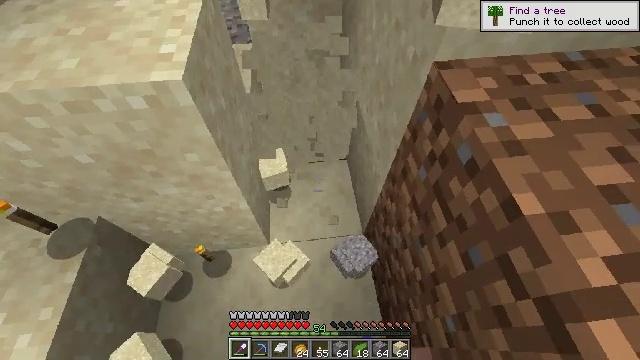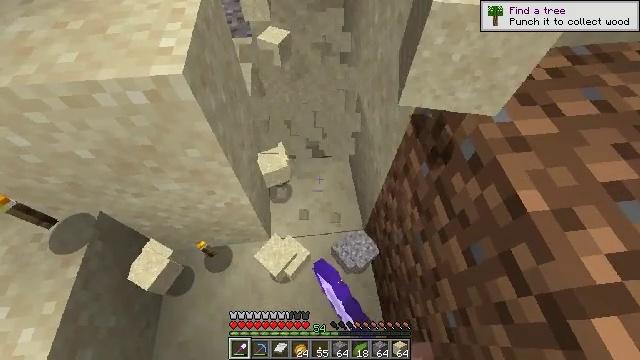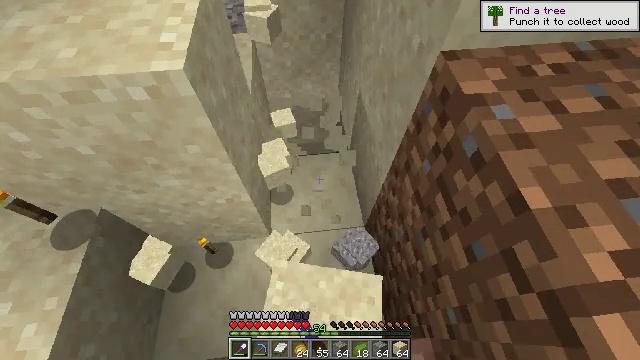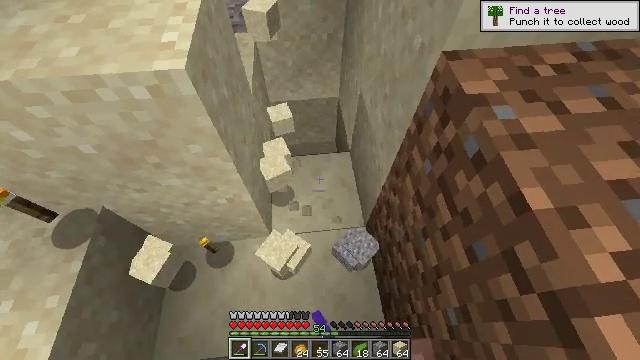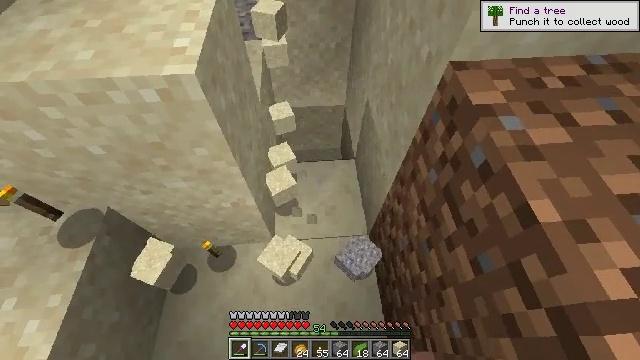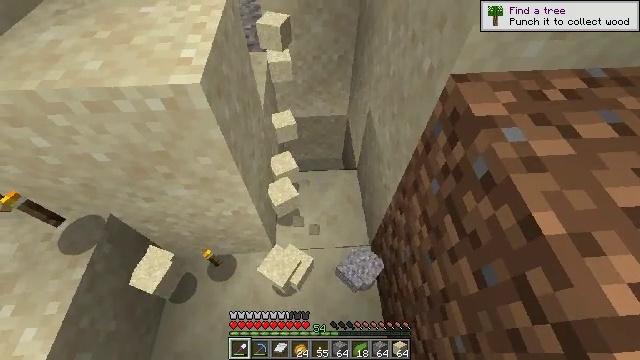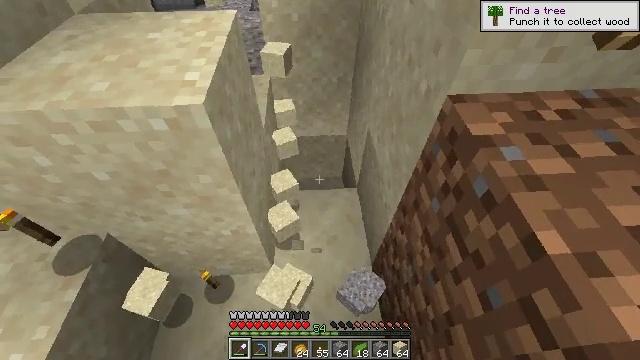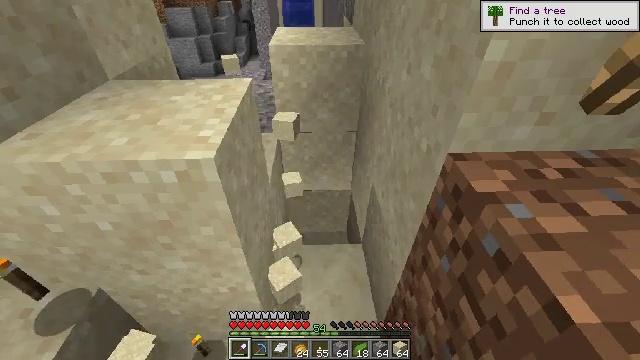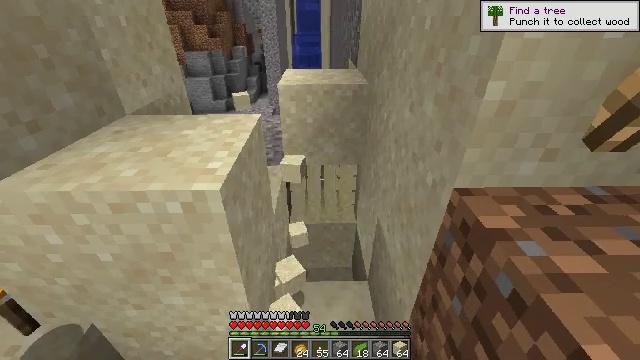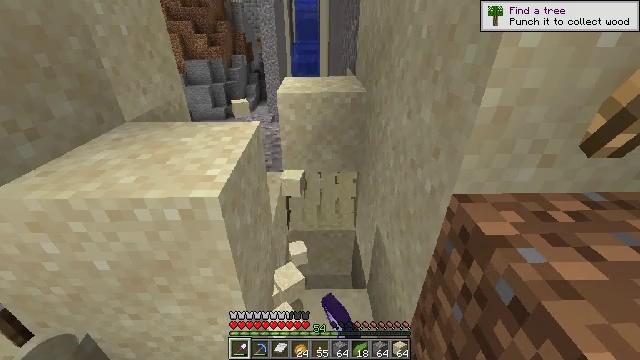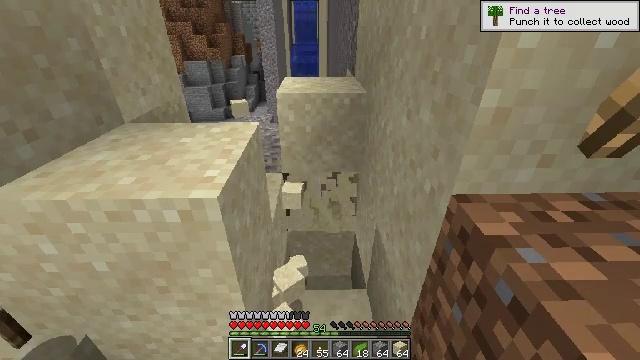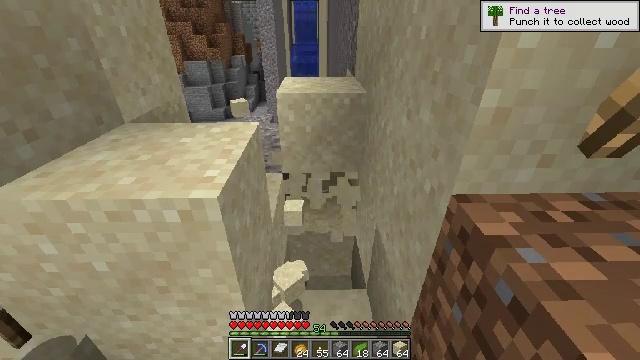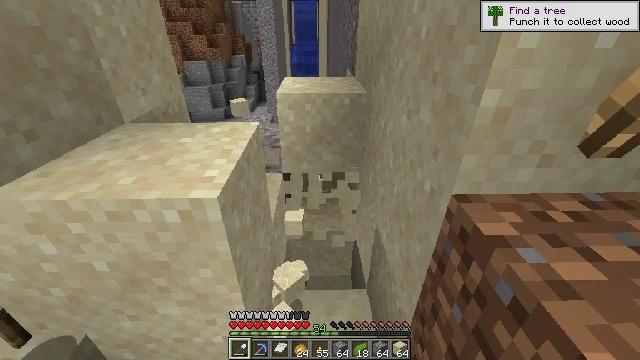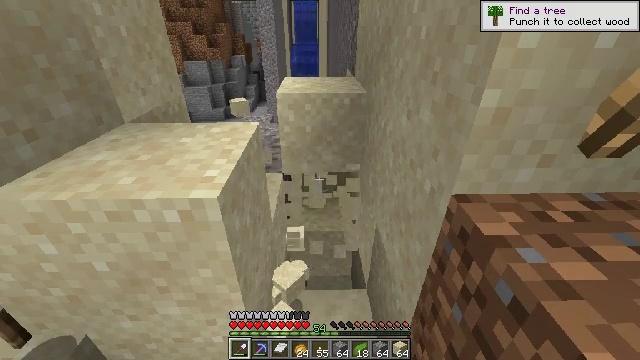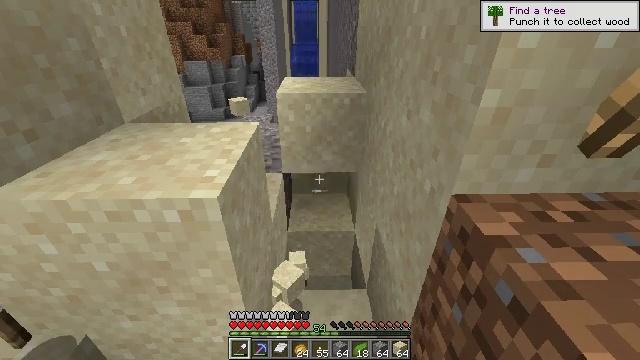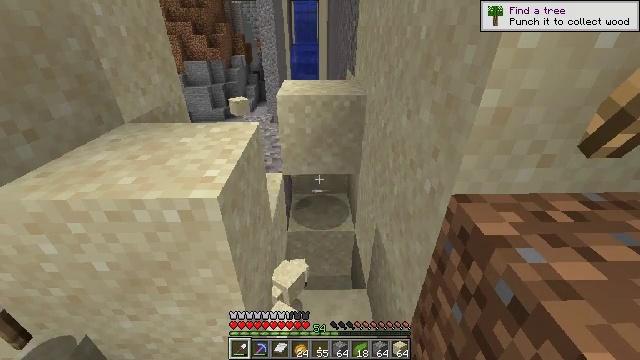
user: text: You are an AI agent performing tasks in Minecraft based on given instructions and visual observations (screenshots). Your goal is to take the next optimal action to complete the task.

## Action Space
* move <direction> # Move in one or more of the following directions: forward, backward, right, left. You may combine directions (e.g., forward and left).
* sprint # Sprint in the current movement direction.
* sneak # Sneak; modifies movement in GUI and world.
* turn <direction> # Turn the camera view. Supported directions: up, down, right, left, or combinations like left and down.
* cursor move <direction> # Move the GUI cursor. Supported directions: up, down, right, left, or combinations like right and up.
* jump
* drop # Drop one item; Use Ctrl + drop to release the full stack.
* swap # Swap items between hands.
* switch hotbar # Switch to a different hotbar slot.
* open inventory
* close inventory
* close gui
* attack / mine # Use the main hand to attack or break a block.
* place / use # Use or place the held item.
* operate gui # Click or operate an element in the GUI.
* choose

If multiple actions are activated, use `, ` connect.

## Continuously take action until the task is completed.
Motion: motion action
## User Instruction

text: Collect sand to make glass.
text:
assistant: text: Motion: turn down, attack / mine
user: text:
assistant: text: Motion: attack / mine
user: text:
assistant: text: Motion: attack / mine
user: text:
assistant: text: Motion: turn left and up
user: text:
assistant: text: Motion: turn up
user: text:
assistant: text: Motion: turn up
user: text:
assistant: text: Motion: turn left and up
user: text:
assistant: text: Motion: turn left and up, attack / mine
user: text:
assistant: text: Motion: turn up, attack / mine
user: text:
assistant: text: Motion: attack / mine
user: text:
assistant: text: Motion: attack / mine
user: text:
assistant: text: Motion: attack / mine
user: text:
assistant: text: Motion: attack / mine
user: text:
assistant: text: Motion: attack / mine
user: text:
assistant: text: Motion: no_op
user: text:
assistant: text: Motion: no_op
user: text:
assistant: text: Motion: no_op
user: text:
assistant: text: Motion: no_op
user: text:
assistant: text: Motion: no_op
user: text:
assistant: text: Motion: no_op
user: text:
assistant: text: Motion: no_op
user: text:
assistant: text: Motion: no_op
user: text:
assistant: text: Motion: no_op
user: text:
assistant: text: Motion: no_op
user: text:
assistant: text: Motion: no_op
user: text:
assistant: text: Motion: attack / mine
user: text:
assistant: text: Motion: attack / mine
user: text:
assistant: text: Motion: attack / mine
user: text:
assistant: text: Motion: turn down, attack / mine
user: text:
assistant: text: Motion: turn right and down, attack / mine